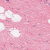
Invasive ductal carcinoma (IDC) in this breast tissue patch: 0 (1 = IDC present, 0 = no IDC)